Question: There are more than a dozen questions on SO that are similar but there doesn't seem to be any consensus on the best way to do this. Additionally I haven't found any solution that worked for me. The thing that is different with my custom UITableViewCell is that I've two labels, one of which is in it's own view, and a text view. All three of which should expand to their content.
I'm wondering if I just have my constraints set up incorrectly, but I'm not sure what I'd adjust.
Here is my cell in IB.

The content view is light red, the extra view at the top is white with a label inside it.
When the text changes I save the text and update the 'tableView':
'''
-(void)textViewDidChange:(UITextView *)textView
{
NSLog(@"row: %i", textView.tag);
[self.textStrings setObject:textView.text atIndexedSubscript:textView.tag];
[self.tableView beginUpdates];
[self.tableView endUpdates];
}
'''
For the 'tableView:heightForRowAtIndexPath:' method I'm using cached values for the heights except for the selected row. In that case I'm creating a new cell, configuring it, and grabbing the height with 'systemLayoutSizeFittingSize:'. This seems to be the most common <URL>.
'''
- (CGFloat)tableView:(UITableView *)tableView heightForRowAtIndexPath:(NSIndexPath *)indexPath {
// use cached height if there is one (and it isn't the selected row)
if ([self.selectedRow integerValue] != indexPath.row && indexPath.row < [self.rowHeights count]){
return [[self.rowHeights objectAtIndex:indexPath.row] floatValue];
}
static NSString *CellIdentifier = @"RMTextViewCell";
RMTextViewCell *cell = [tableView dequeueReusableCellWithIdentifier:CellIdentifier];
[self configureCell:cell forIndexPath:indexPath];
[cell layoutIfNeeded];
CGFloat height = [cell.contentView systemLayoutSizeFittingSize:UILayoutFittingCompressedSize].height;
height += 1; // add 1 for border
NSNumber *h = @(height);
[self.rowHeights setObject:h atIndexedSubscript:indexPath.row];
return height;
}
'''
The textView does expand but when it goes to multiple lines the top label starts to be clipped. In some versions I've had the textView start clipping/expanding when the text changes. It seems that autolayout isn't sure how to properly calculate the height for the cell.
Any ideas?
Here is my <URL> it has a few experiments inside there. The important files are 'ViewControllers/RMTextViewTableViewController' and 'Cell/RMTextViewCell'. If you run it check out "Dynamic Cells with Text."
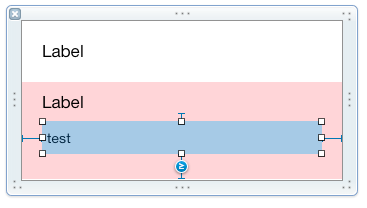
Answer: I have the same problem. UILabel in UITableViewCell calculate is correct, but UITextView in UITableViewCell calculate is incorrect.
So only calculate the height manually with:
'''
CGSize textViewSize = [cell.textView sizeThatFits:CGSizeMake(cell.textView.frame.size.width, FLT_MAX)];
'''